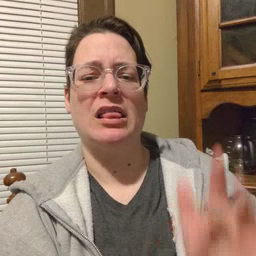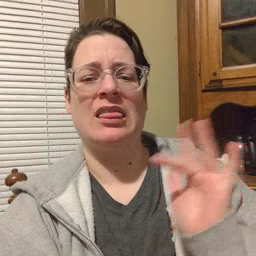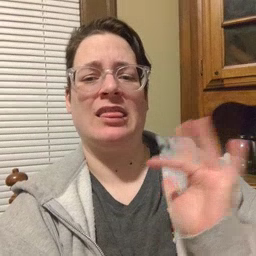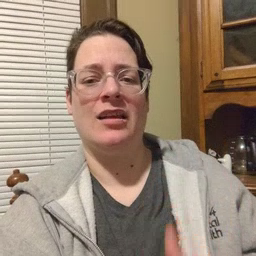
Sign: yucky